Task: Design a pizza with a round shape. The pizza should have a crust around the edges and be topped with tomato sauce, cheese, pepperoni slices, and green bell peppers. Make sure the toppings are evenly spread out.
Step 319:
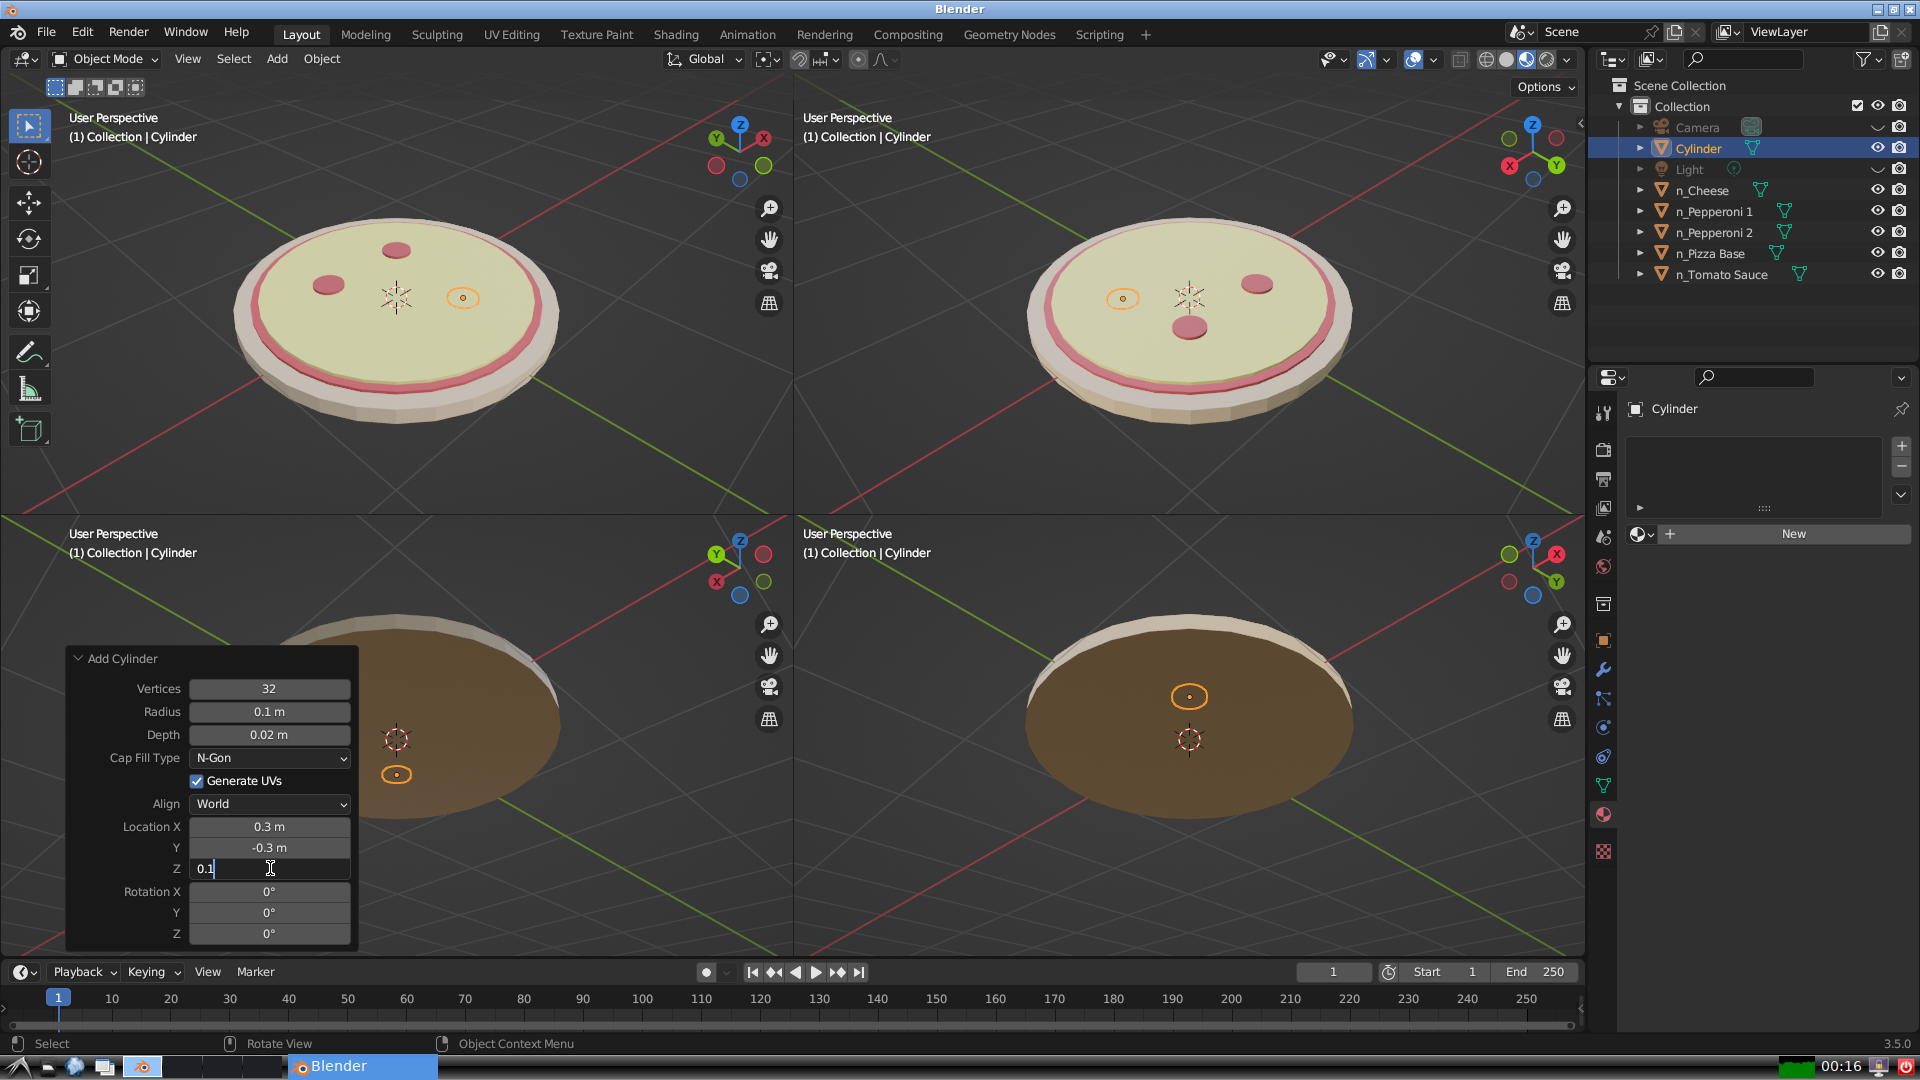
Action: {"key_press": ['Return']}